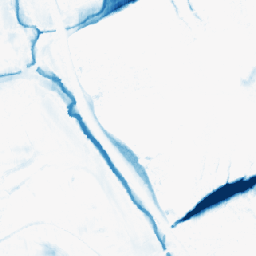
Category: morphological
Decomposition family: morphological_ellipse
Decomposition parameters: operation: closing
width: 30
height: 10
Upsampling method: area
Upsampling parameters: scale: 8
Upsampling scale: 8